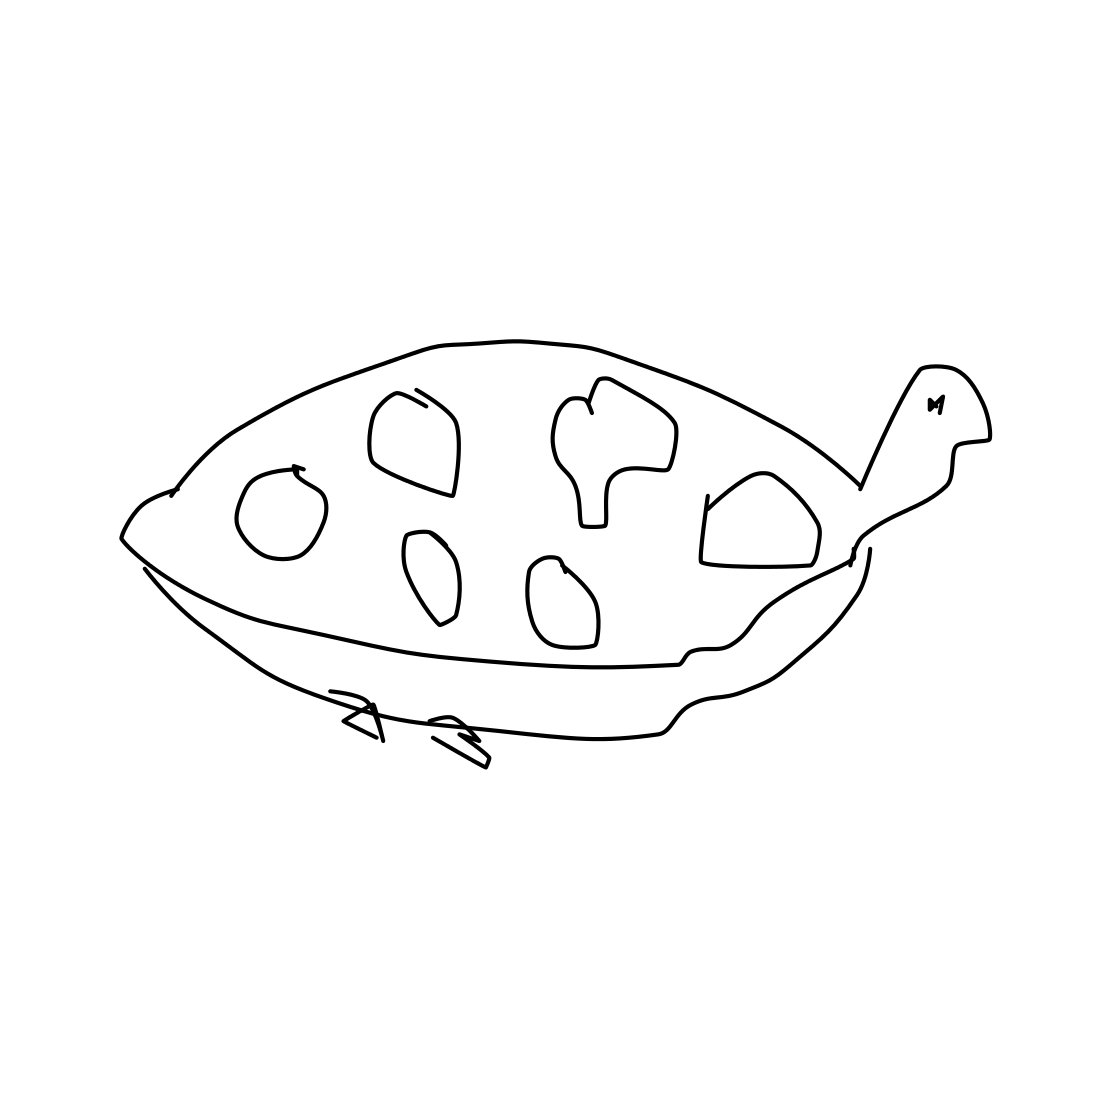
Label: sea turtle